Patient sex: M
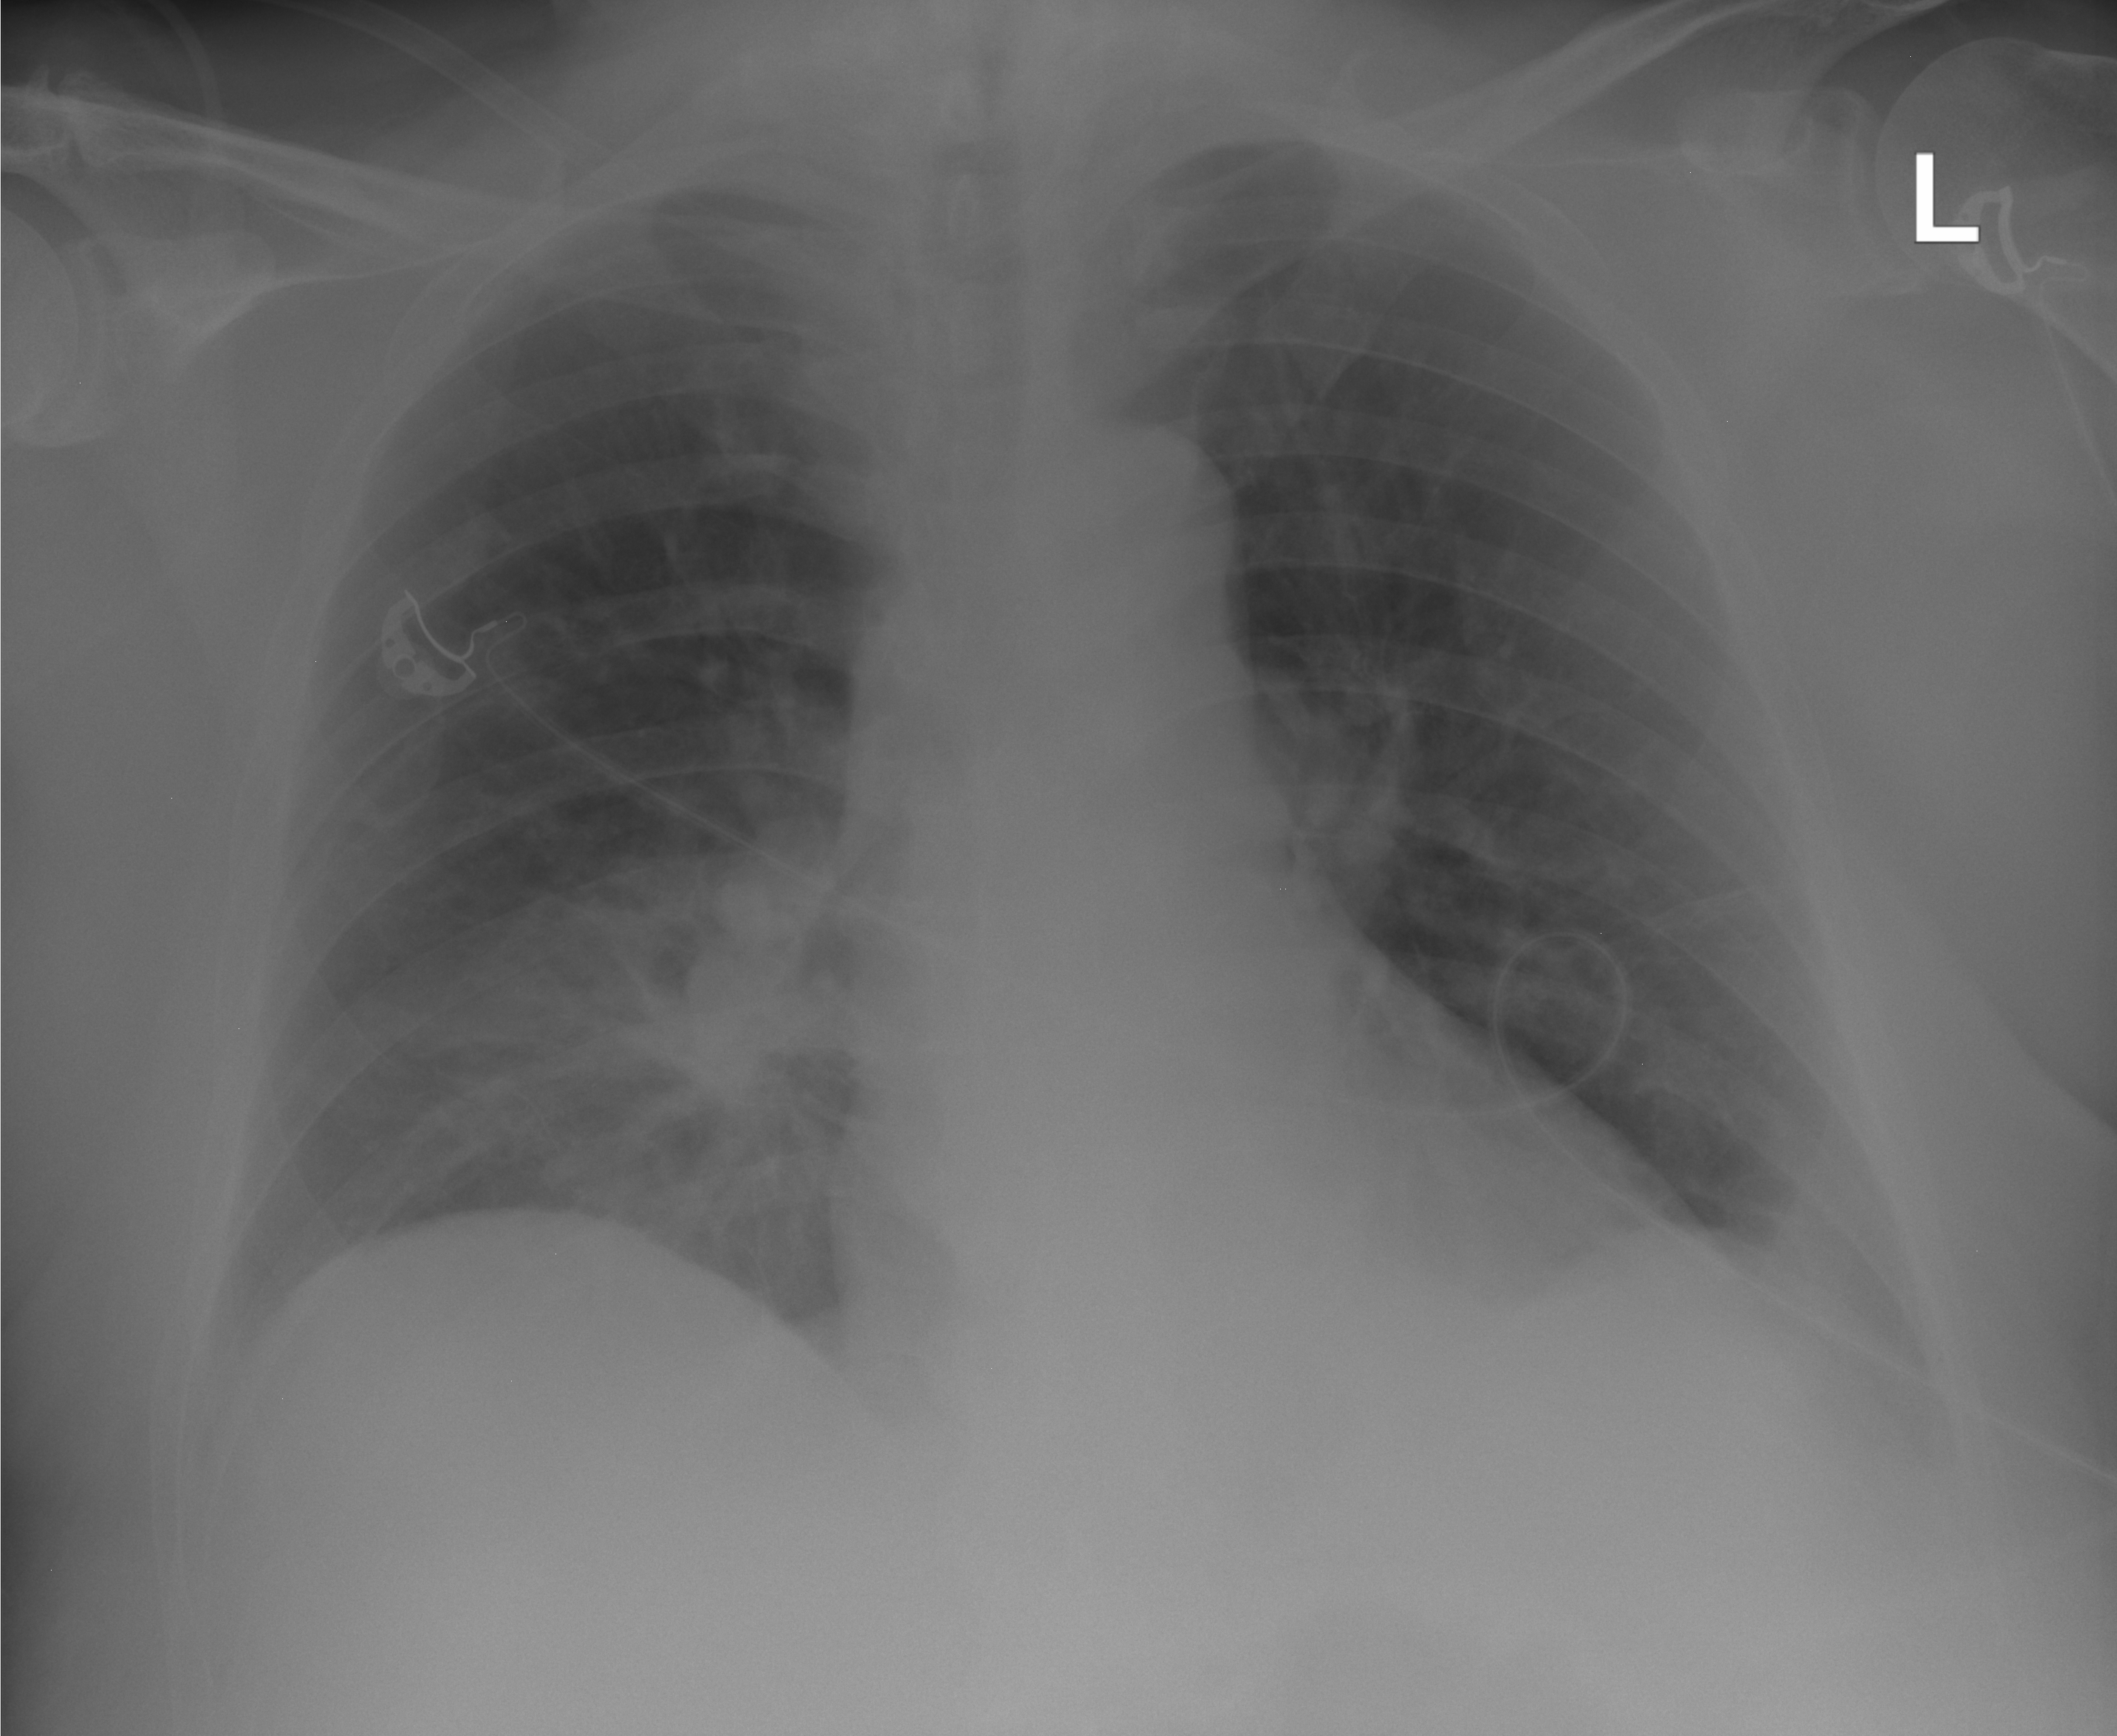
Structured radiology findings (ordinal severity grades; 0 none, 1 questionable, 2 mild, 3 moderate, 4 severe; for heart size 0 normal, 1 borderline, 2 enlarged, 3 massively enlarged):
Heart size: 2
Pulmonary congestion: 0
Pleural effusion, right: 0
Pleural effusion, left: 0
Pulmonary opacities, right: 0
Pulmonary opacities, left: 0
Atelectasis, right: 2
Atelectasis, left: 0